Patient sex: M
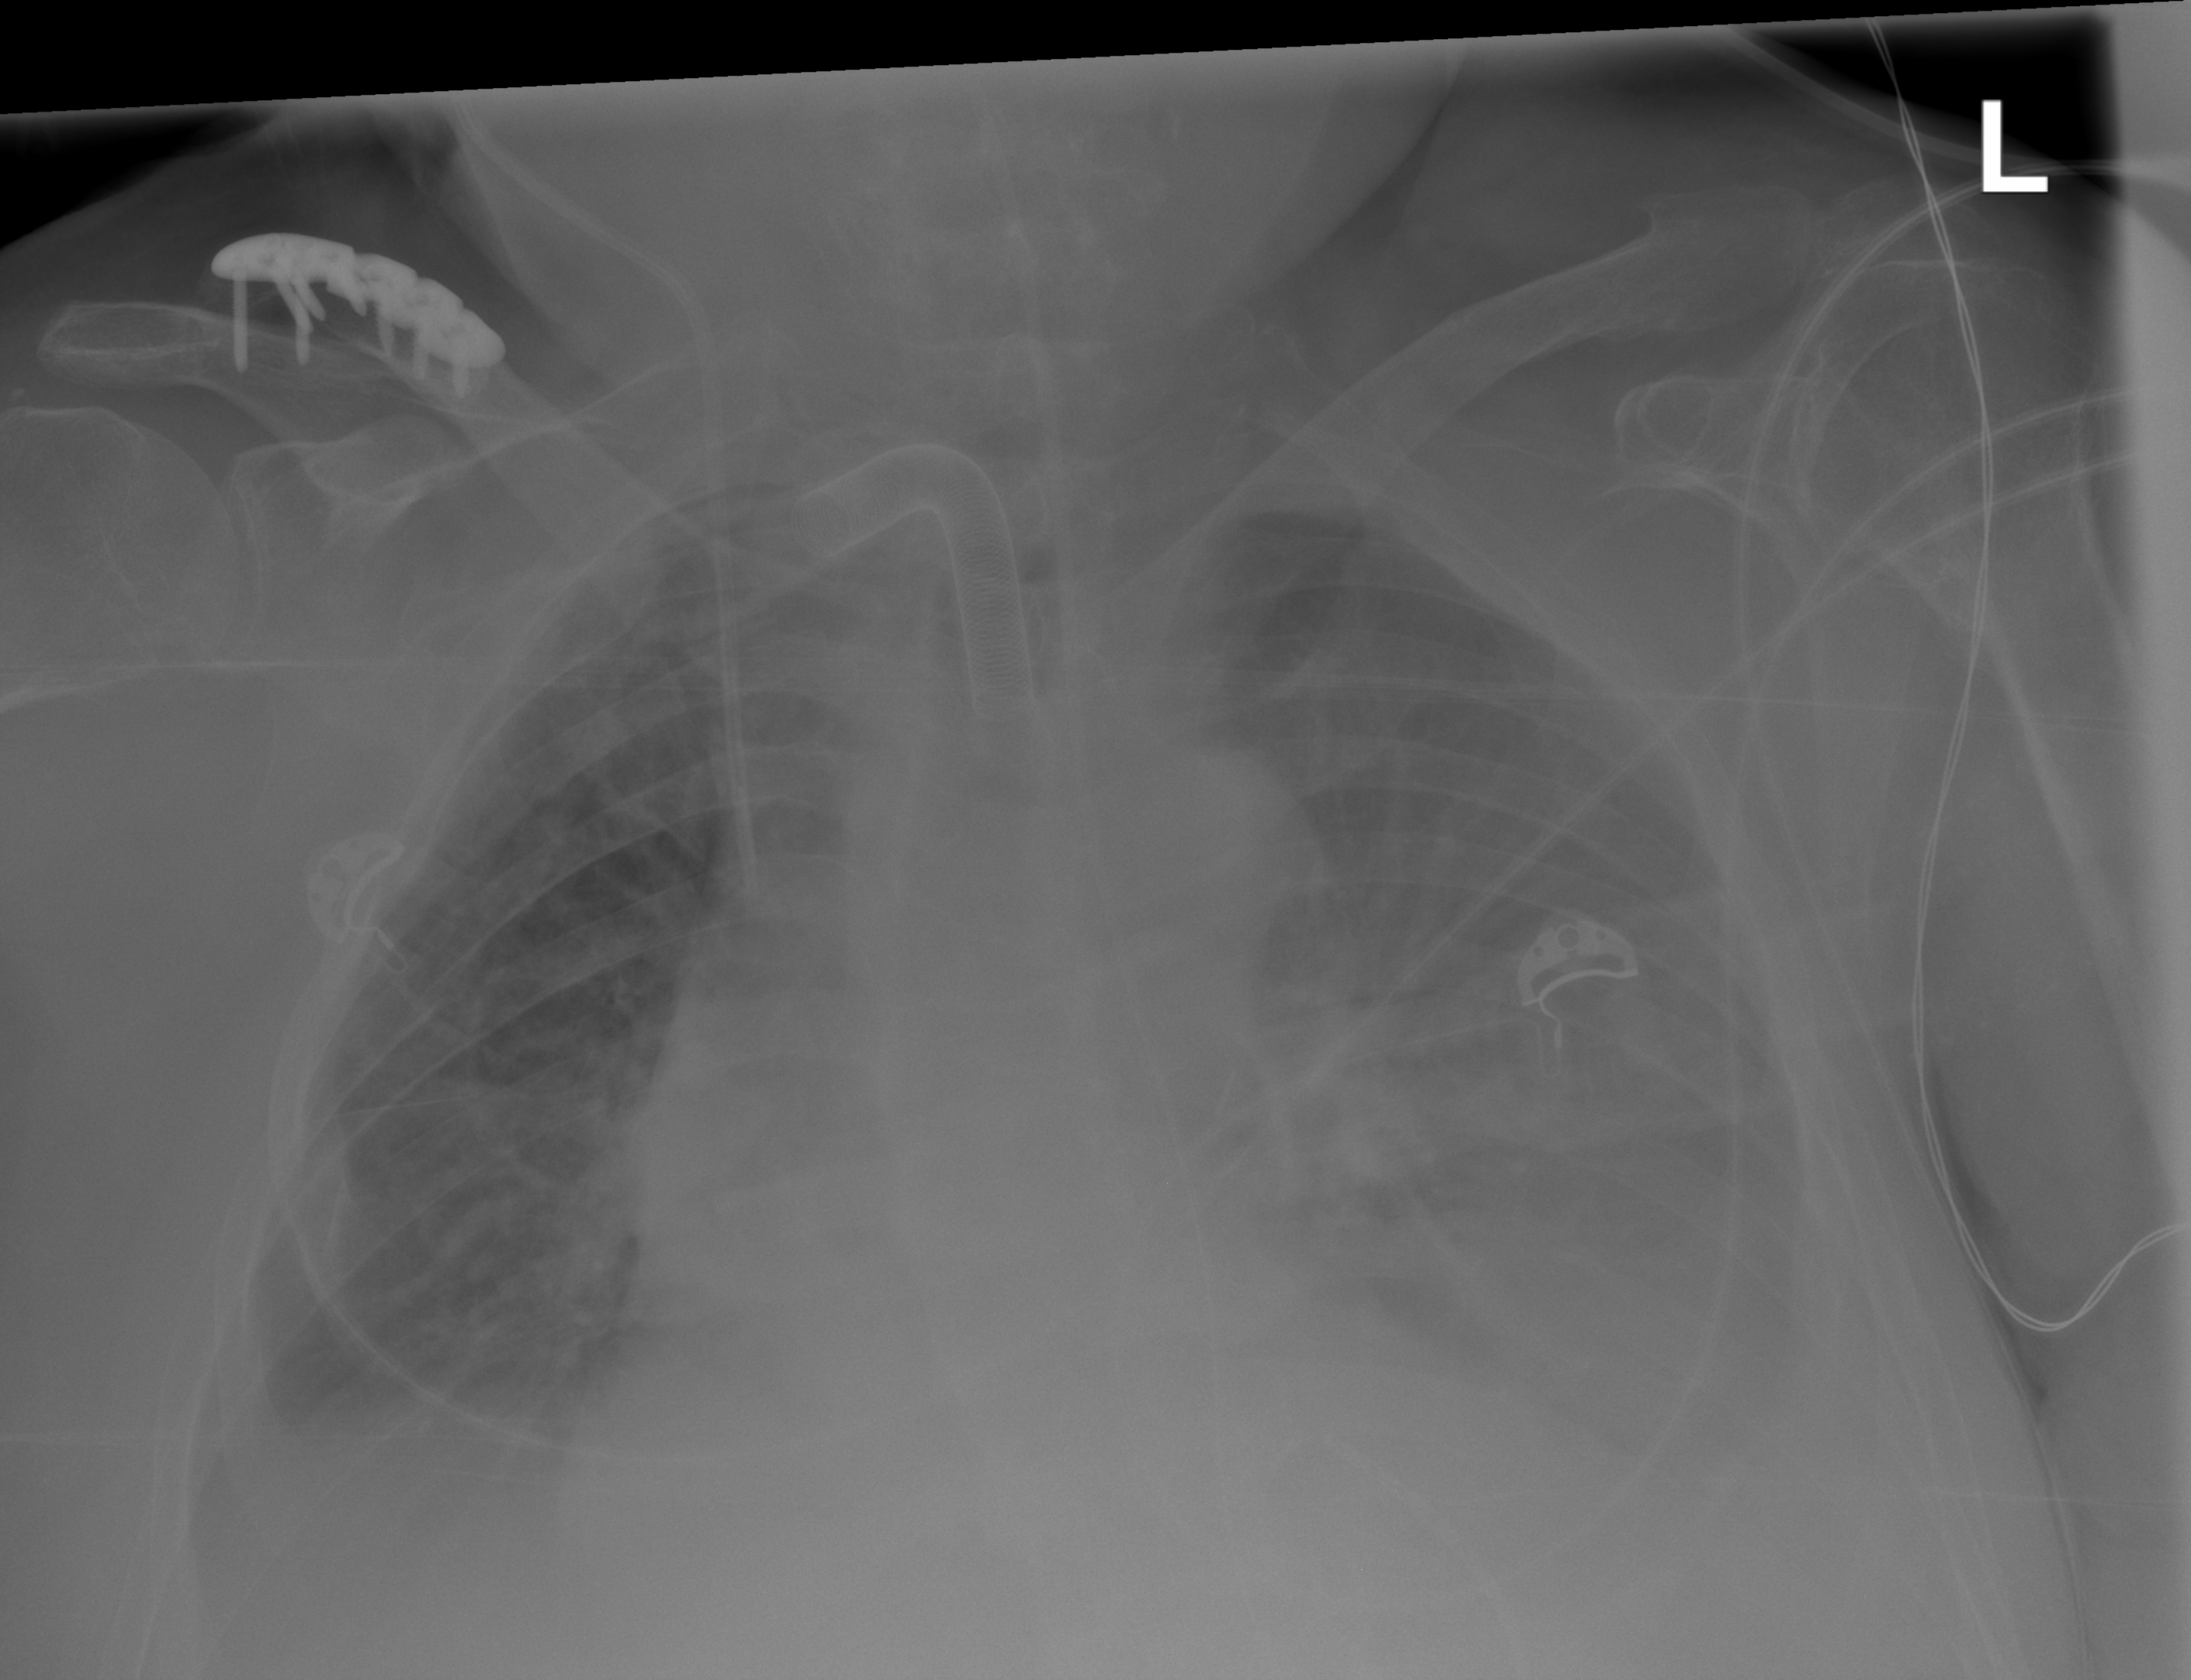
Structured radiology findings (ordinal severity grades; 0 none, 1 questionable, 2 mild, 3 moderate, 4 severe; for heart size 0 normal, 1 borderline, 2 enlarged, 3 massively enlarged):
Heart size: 2
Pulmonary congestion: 2
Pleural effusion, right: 2
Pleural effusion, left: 3
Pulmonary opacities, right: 0
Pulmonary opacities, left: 0
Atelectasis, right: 2
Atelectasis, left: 3